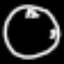
Label: clock